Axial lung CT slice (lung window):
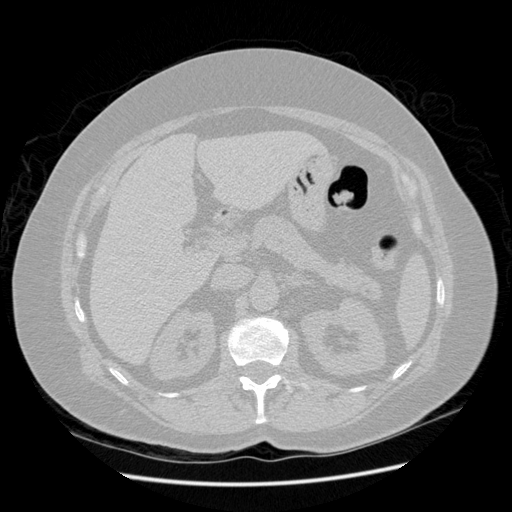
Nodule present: no